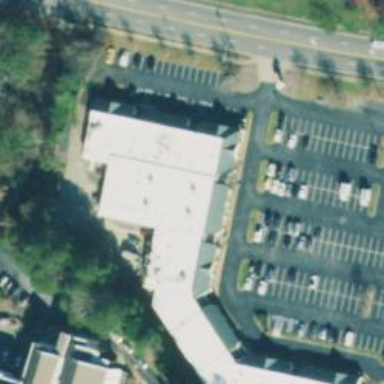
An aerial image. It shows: Retail building.